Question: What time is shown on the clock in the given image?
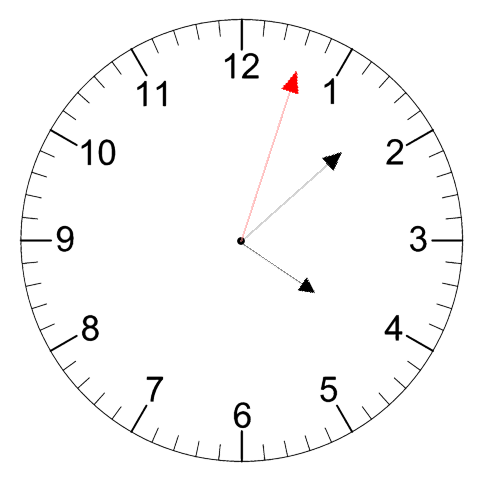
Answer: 04:08:03